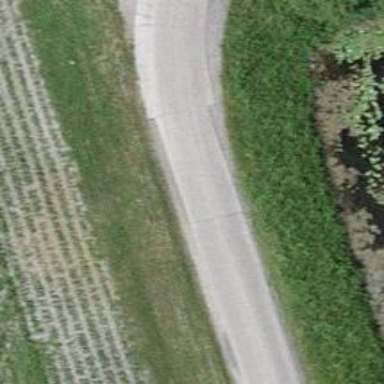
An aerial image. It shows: High-quality track road made of concrete plates.